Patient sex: F
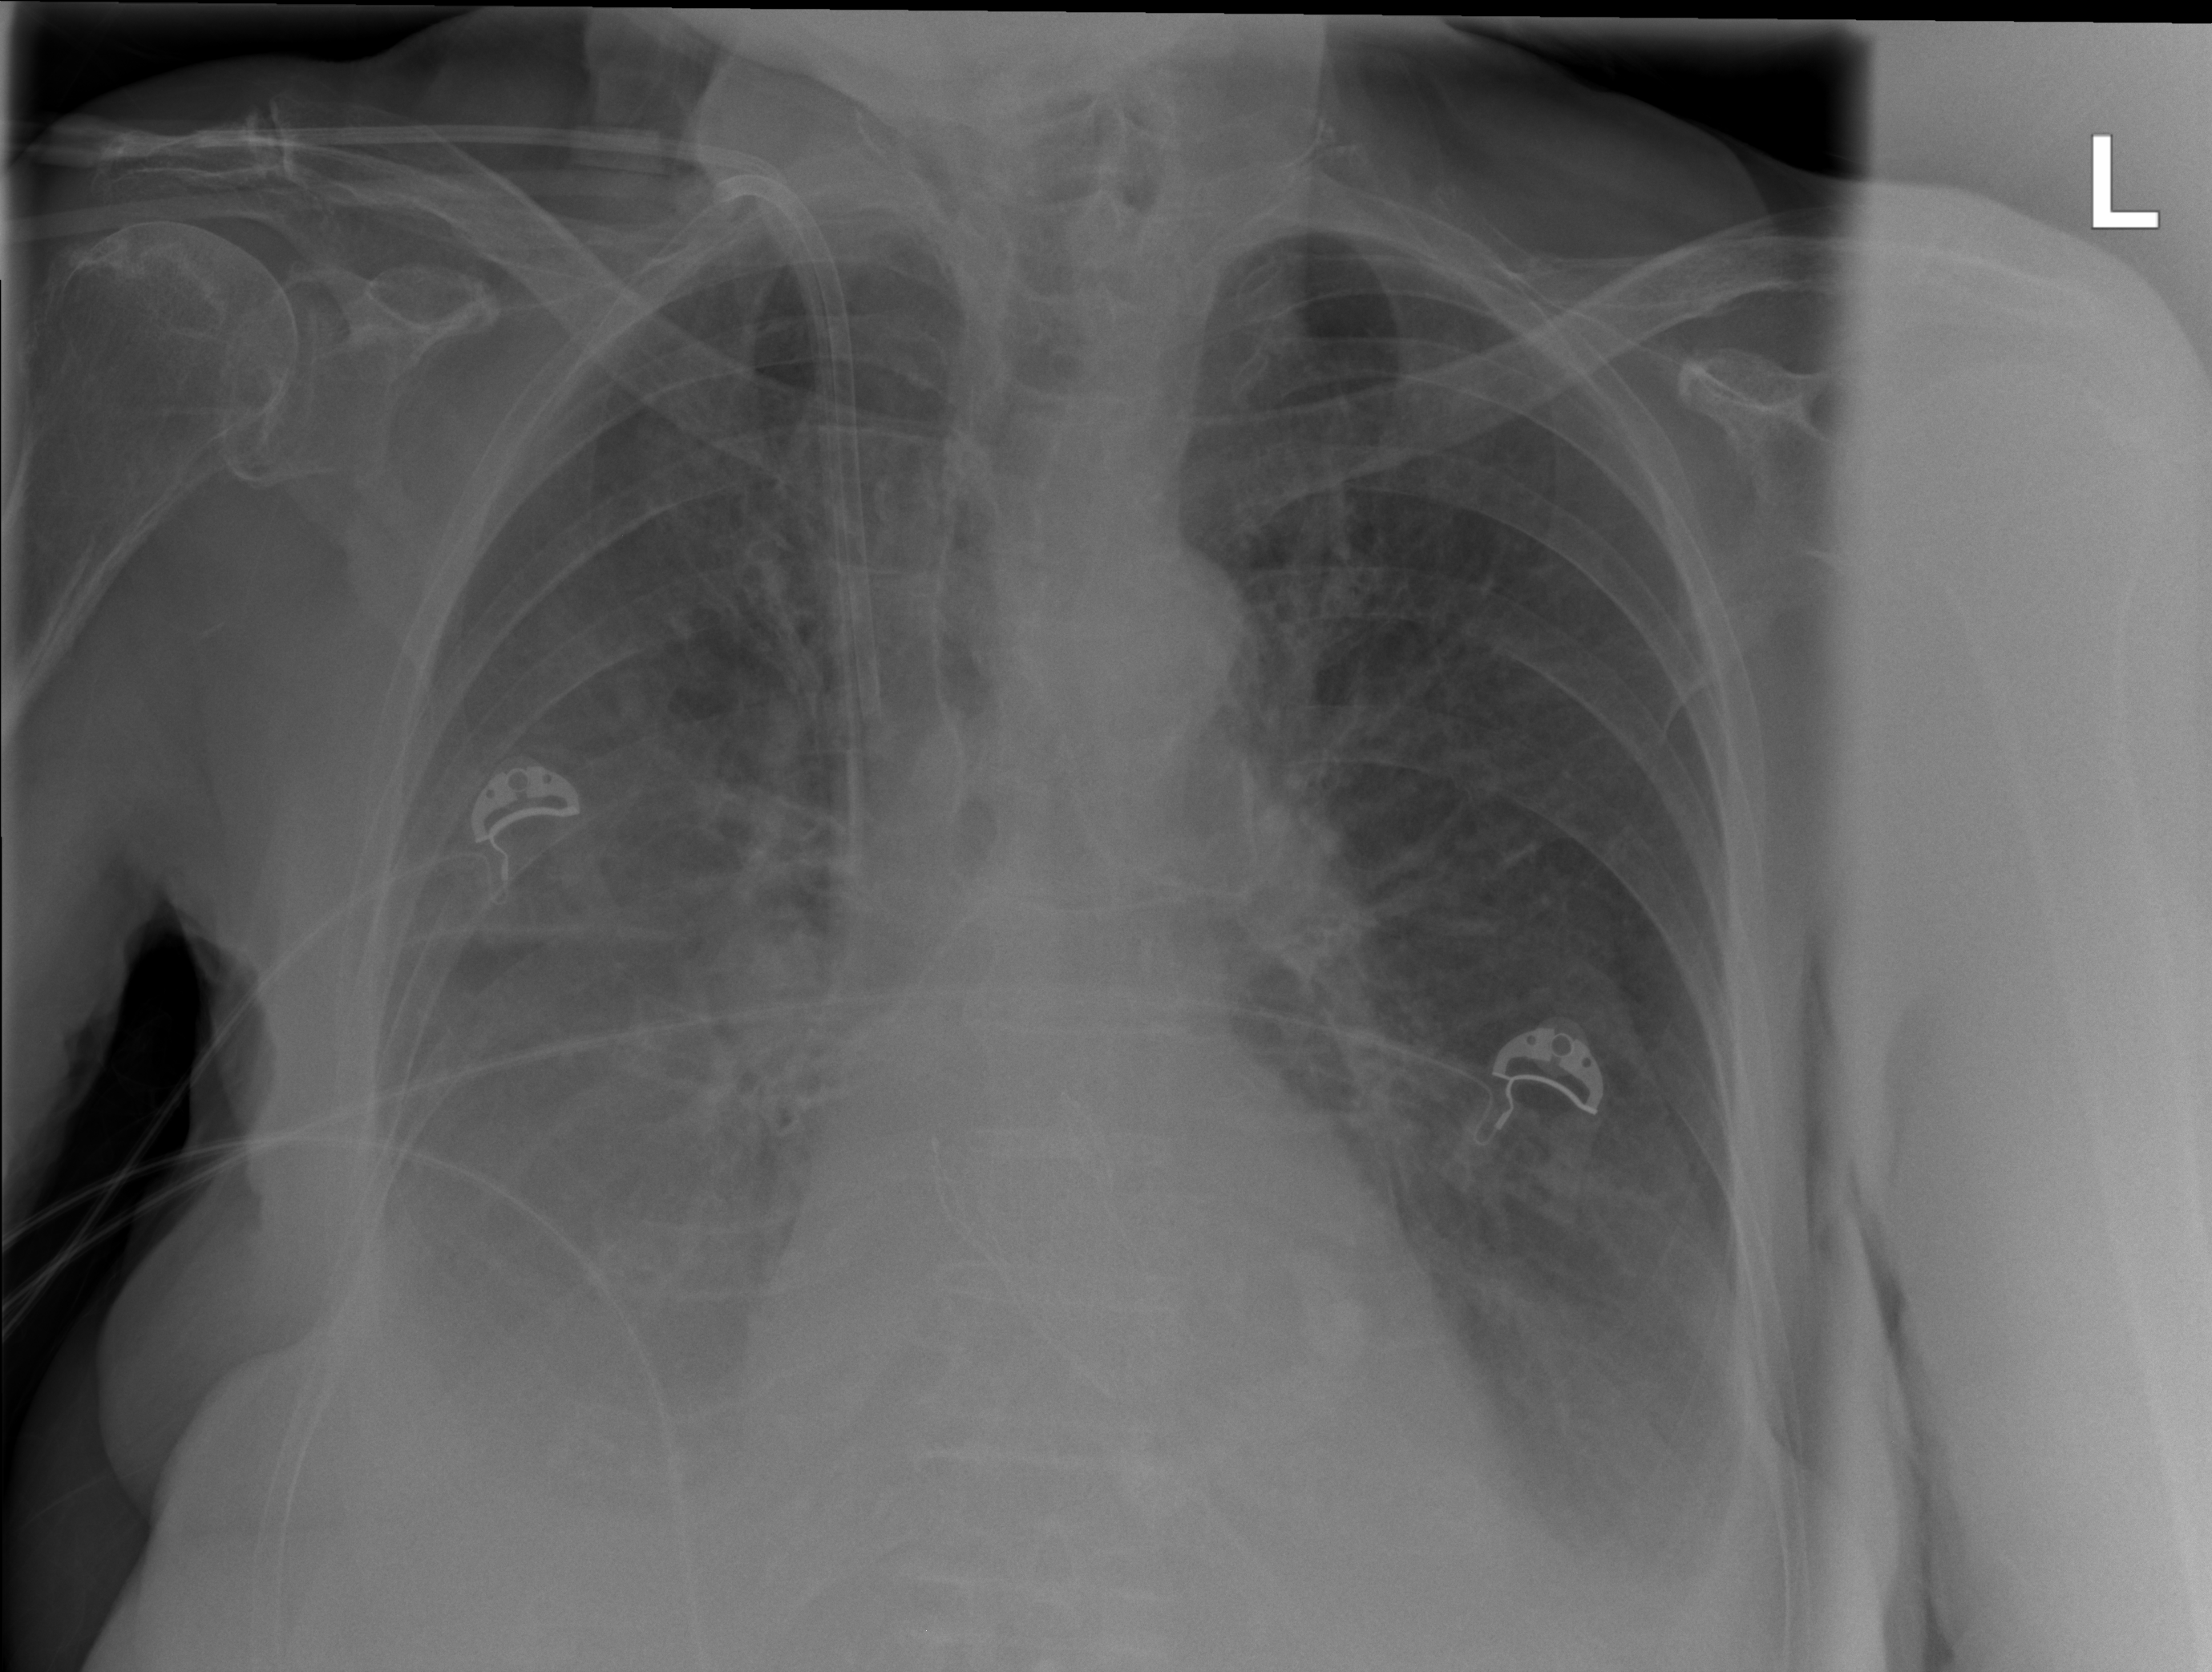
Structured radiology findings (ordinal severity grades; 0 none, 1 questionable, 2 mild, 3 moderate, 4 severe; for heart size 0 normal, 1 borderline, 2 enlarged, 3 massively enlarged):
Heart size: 0
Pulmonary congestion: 2
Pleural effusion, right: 3
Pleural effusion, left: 3
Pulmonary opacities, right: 2
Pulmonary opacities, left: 1
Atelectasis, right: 3
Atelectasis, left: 3